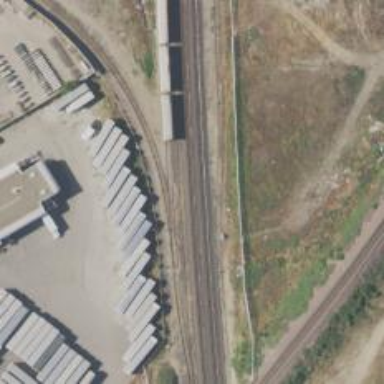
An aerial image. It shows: Abandoned railway.